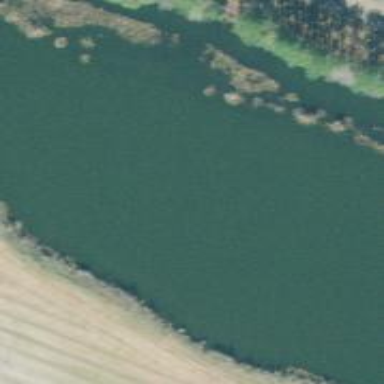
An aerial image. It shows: Reservoir of natural water.